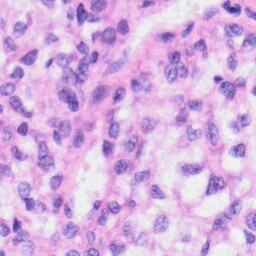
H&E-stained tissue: Liver